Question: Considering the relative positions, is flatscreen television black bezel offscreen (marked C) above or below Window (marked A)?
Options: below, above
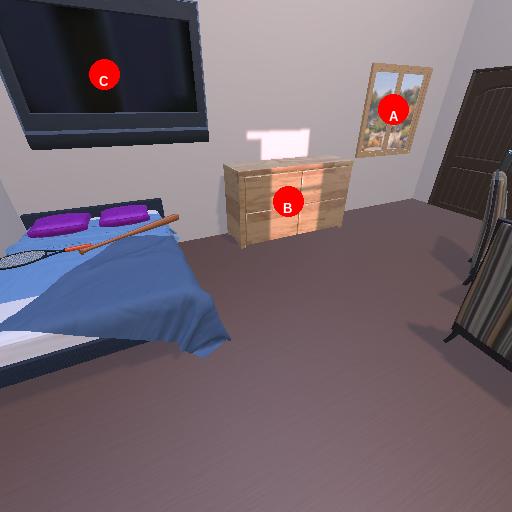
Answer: below